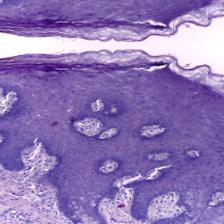
Diagnosis: Normal